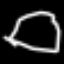
Label: octagon